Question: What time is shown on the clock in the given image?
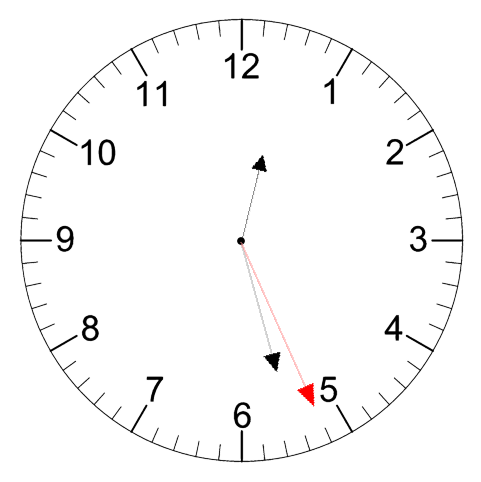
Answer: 12:27:26